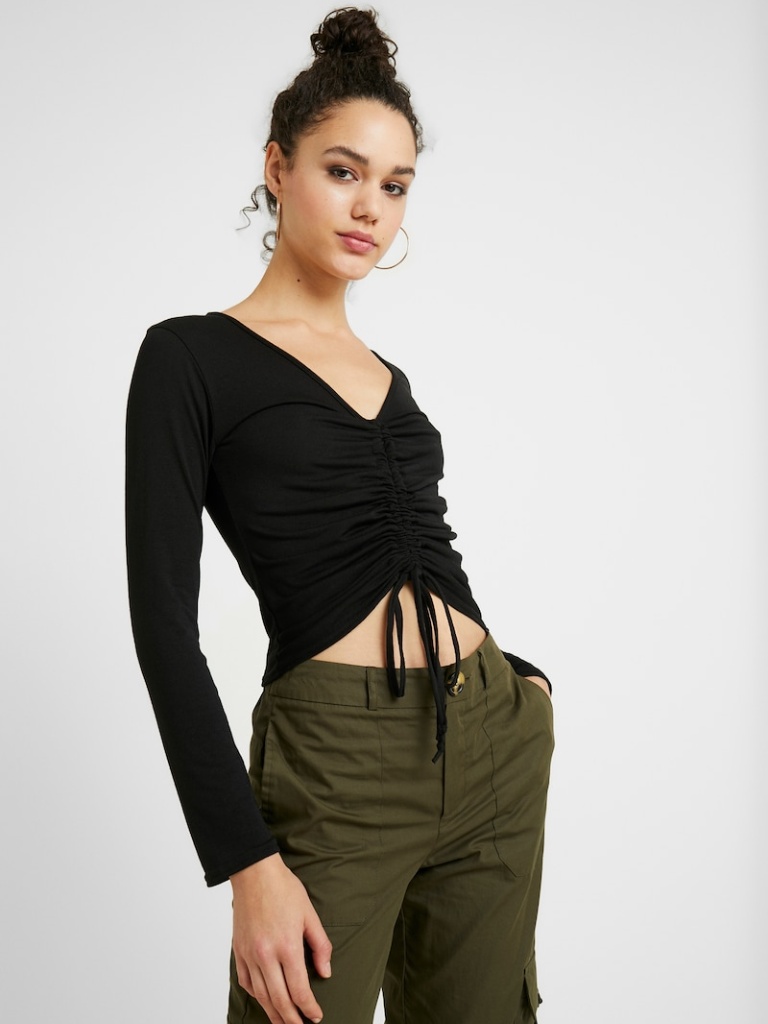
jersey tight a long-sleeved with the sleeves down hip length Untucked v-neck top